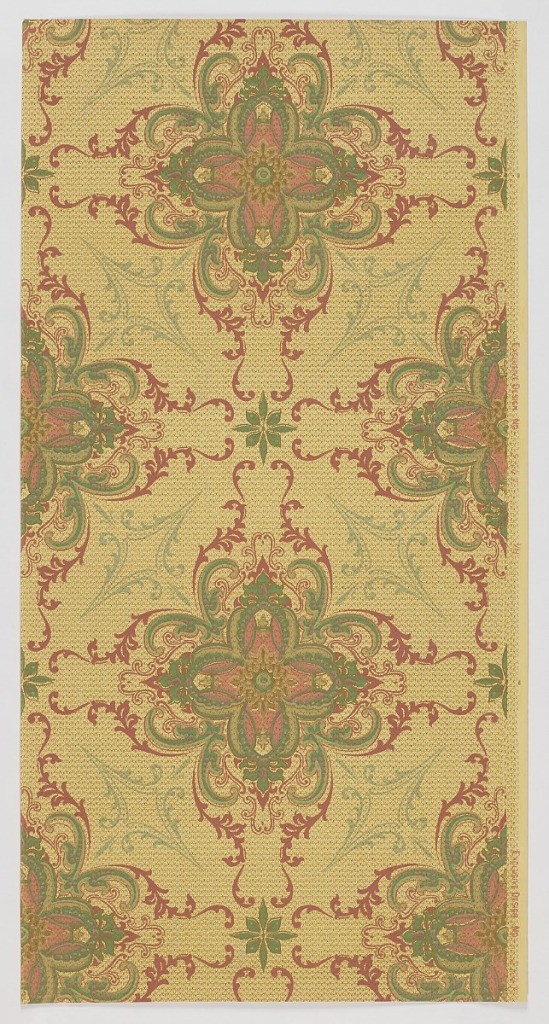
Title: Ceiling paper
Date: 1905–1915
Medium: Machine-printed paper
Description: Large square medallions connected by foliate scrolls, creating a circular void around each square motif.